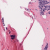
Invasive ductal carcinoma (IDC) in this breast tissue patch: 1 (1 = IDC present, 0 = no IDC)